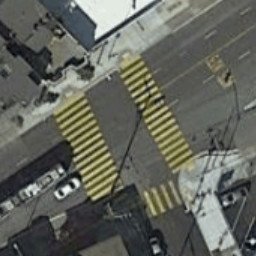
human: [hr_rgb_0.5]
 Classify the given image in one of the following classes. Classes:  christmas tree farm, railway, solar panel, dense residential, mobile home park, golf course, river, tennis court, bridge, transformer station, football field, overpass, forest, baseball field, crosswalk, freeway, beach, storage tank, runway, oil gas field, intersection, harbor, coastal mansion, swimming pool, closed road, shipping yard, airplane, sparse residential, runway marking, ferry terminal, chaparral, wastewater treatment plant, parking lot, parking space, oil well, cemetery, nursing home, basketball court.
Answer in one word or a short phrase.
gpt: crosswalk